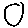
Label: circle